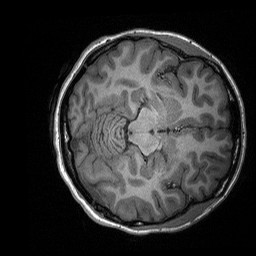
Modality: T1w
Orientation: axial
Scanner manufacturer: siemens
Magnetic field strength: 3 T
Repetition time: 2.3 s
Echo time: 0.00226 s